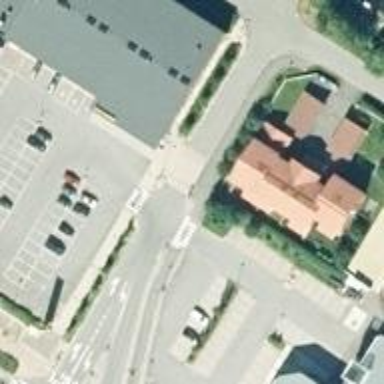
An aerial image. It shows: Asphalt cycleway with zebra crossing.